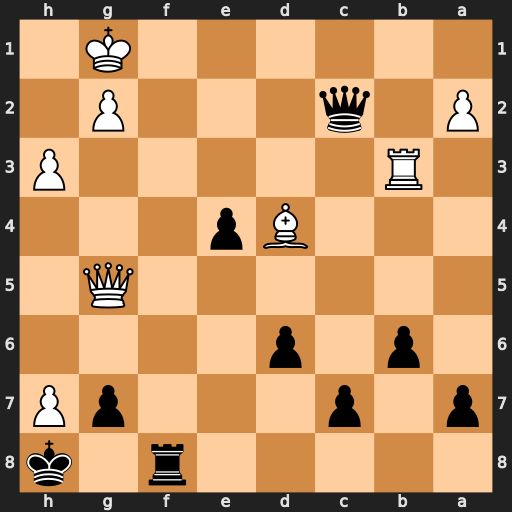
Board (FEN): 5r1k/p1p3pP/1p1p4/6Q1/3Bp3/1R5P/P1q3P1/6K1
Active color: b
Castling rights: -
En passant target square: -
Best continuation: Qd1+ Kh2 Qxd4